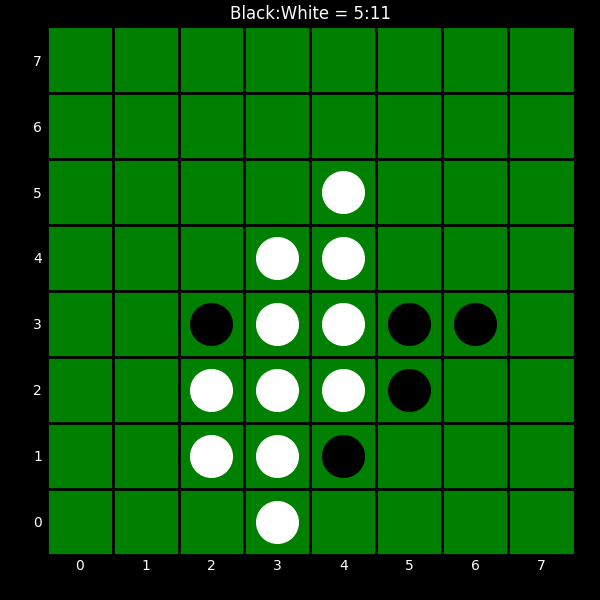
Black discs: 5
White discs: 11